Question: I'm in the Interface Builder of Xcode, creating an Cocoa-Applescript custom Automator Action. I have a Button and a ComboBox menu in the interface. I'd like to fill the content values of the ComboBox's menu when the user clicks the Button.
I've created the
'''
on buttonSentAction_(sender)
-- set popupMenuContentValues of my parameters() to aList as list
my popupMenu's addItemsWithObjectValues_(aList)
end buttonSentAction_
'''
handler in the applescript file, but when I ctrl drag from the button to the File's Owner, the File's Owner does not highlight for me to drop the connection. What I'm expecting is for it to drop and give me the option of choosing the buttonSentAction_ handler to receive the sent action. If I right-click on File's Owner, the received action handler I've created in the Applescript controller file does not show up. (Note, I'm still unsure about the correct line to populate the ComboBox Menu inside that handler, too.)

I can see in the "FM to Named Text Boxes" sample Automator Action project at macosxautomation.com has a button in the IB where you can see in the Bindings Inspector that the button's sent action is in fact connected to the File's Owner, and that the applescript file has that matching handler. Also, I the controller for File's Owner is by default set to the applescript file.
I'm missing something specific about hooking up sent actions in an Automator Action Project, obviously. Any help?
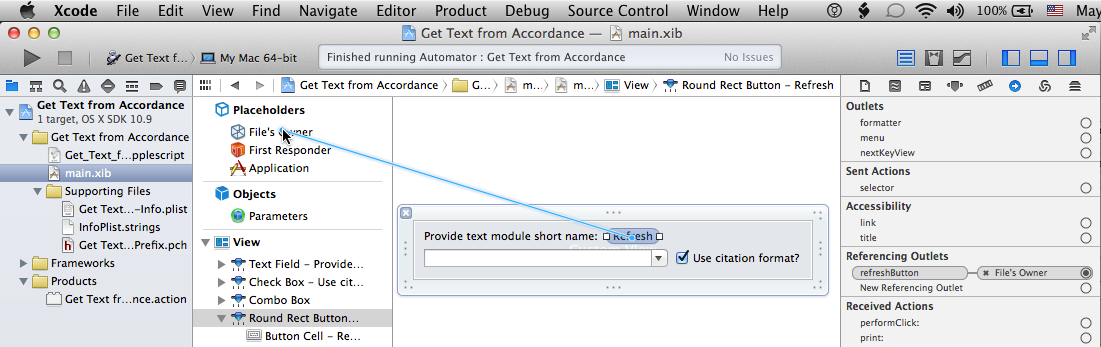
Answer: I deleted the button and started over, with a new naming scheme. This time, the File's Owner received the drag, and everything connected to the sent action and it works as expected. I did things exactly as I had before, so it is a mystery why the first action handler could not receive the Sent Action in IB.
Sample Code below:
'''
on searchTypeMatrixWasClicked_(sender)
-- called with the matrix sent action
set theIndex to (actionTypeIndex of my parameters()) as integer
if theIndex is 0 then
-- do stuff, etc.
else if theIndex is 1 ...
end if
end
'''